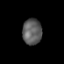
Tissue: prostate
Cell type: T cells
Senescence score: 0.7944
Nuclear area (px): 491
Mean DAPI intensity: 93.853